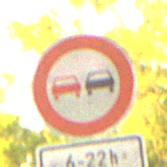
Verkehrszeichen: Ueberholverbot
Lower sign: ZeitangabenMitBeschraenkungAufWochentage4
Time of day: SunriseSunset
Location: Outdoor (RoadRail)
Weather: Clear
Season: NotSpecified
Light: Natural